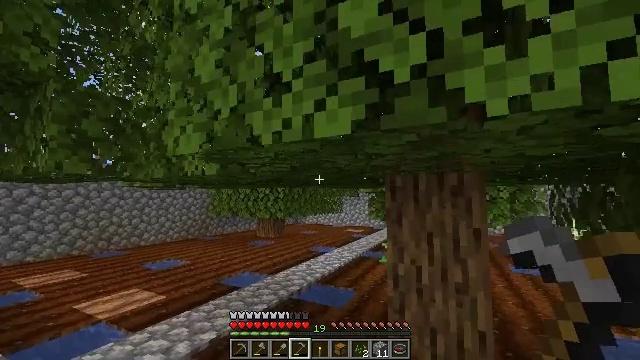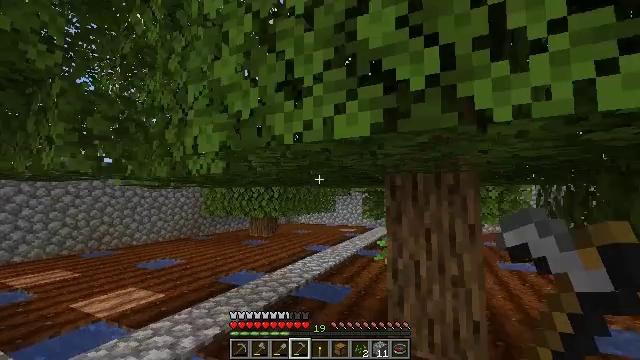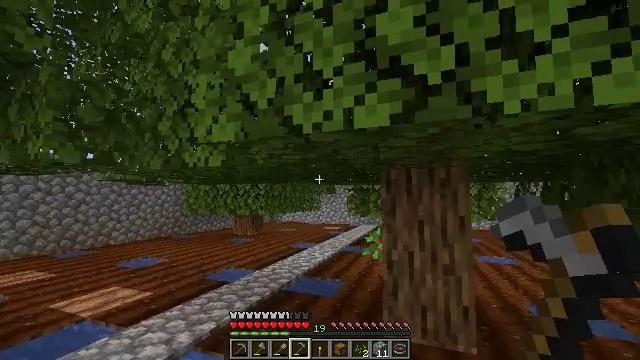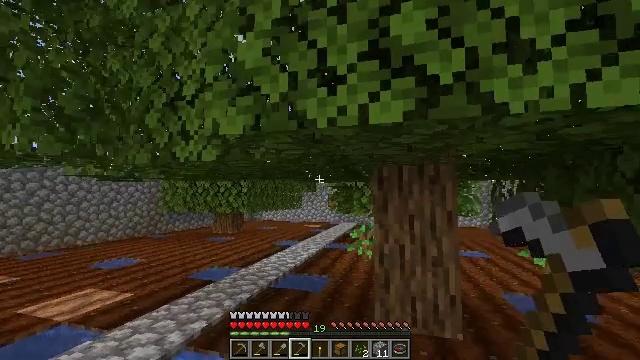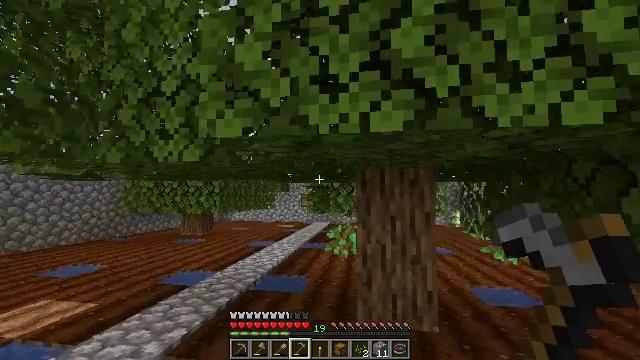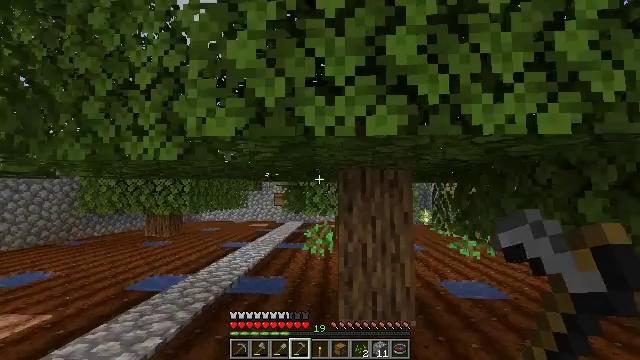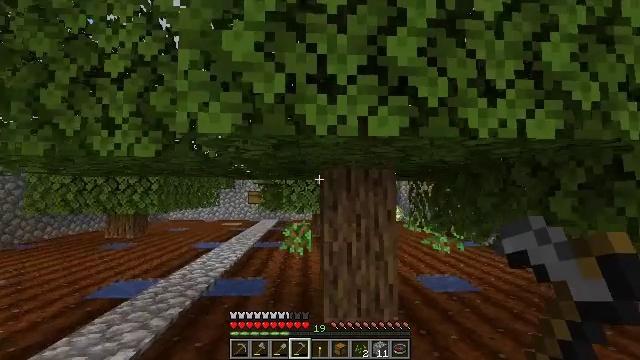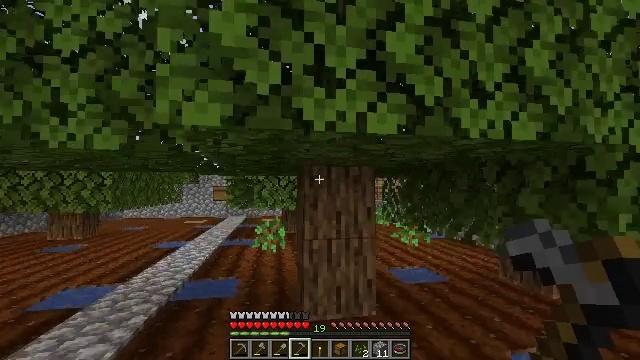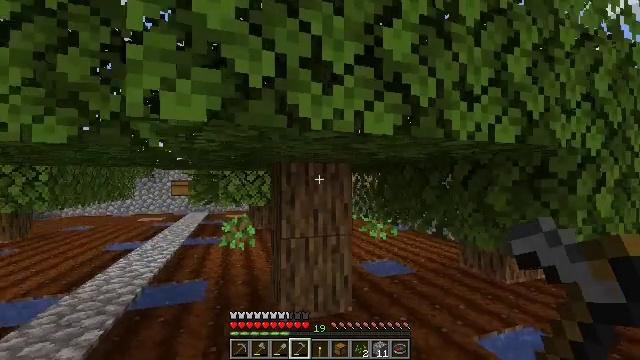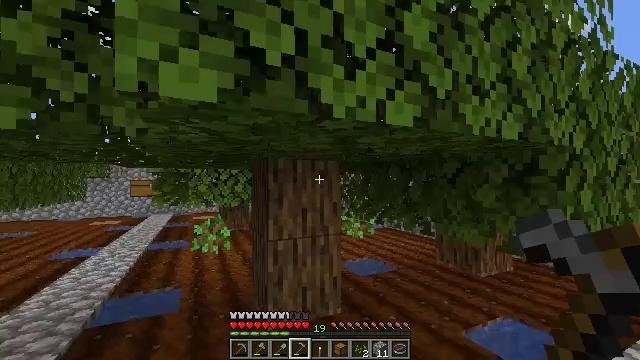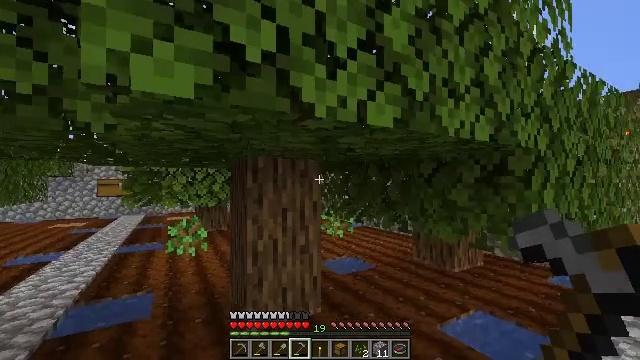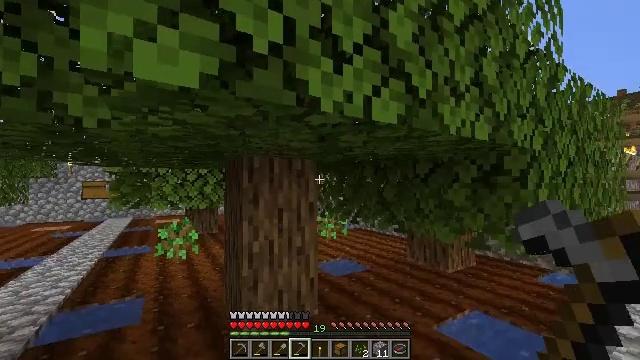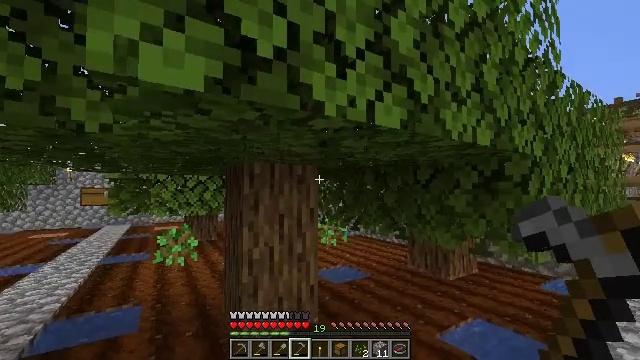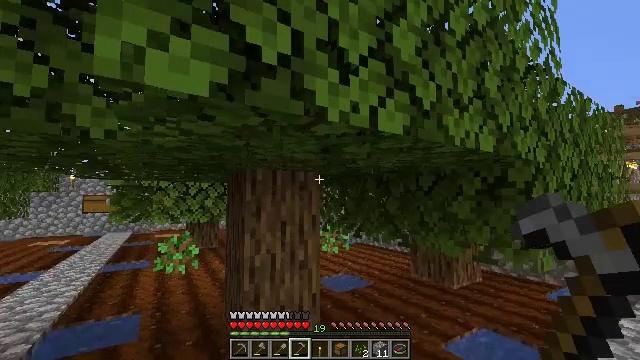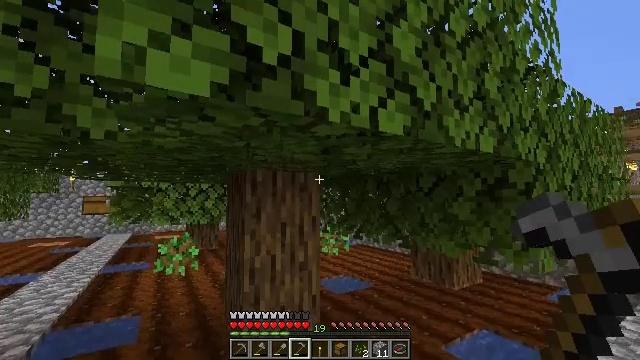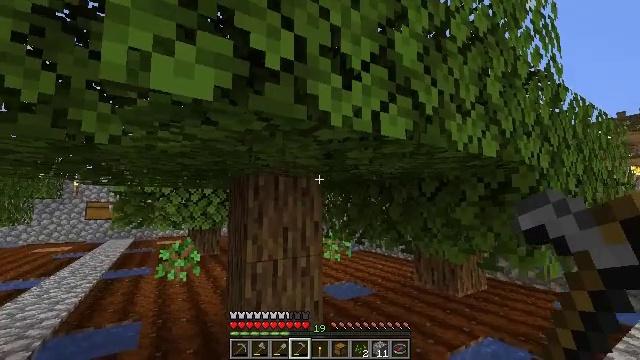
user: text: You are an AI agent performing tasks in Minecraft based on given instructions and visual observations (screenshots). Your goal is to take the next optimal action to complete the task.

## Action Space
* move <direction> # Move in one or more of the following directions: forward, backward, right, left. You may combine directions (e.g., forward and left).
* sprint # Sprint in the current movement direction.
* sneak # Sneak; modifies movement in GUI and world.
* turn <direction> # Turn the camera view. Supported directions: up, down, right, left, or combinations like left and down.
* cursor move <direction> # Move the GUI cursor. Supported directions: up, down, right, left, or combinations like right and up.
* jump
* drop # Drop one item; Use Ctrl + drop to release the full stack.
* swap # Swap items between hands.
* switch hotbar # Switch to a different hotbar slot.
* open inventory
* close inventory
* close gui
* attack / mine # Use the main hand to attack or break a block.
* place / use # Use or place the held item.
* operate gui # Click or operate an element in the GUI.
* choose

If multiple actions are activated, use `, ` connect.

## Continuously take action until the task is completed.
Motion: motion action
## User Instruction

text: Harvest the oxeye daisy.
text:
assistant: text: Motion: move left, turn right
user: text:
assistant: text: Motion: move left, turn right
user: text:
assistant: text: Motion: move left, turn right
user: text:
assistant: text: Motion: move left, turn right
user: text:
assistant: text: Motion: move forward and move left, turn right
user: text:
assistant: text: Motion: move forward and move left, turn right
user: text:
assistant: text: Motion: move forward and move left, turn right and down
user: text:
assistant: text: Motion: move forward and move left, turn right and down
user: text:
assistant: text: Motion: turn right
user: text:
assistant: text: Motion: turn right
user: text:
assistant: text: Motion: turn right
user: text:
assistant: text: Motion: turn up
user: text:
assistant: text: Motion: turn up
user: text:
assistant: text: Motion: no_op
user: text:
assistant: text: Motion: turn up
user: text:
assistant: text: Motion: no_op
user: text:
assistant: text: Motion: no_op
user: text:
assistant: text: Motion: turn left
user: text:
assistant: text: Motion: no_op
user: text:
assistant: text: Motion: move back
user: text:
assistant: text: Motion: move back
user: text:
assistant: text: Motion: move back
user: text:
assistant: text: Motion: move back, turn right
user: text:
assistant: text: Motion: move back, turn right
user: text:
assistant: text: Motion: move back and move left, turn right
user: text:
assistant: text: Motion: move back and move left, turn right and up
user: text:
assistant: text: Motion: move left, turn up
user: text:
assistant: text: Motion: move left, turn up
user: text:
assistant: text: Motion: move left, turn up
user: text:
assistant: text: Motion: move left, turn up